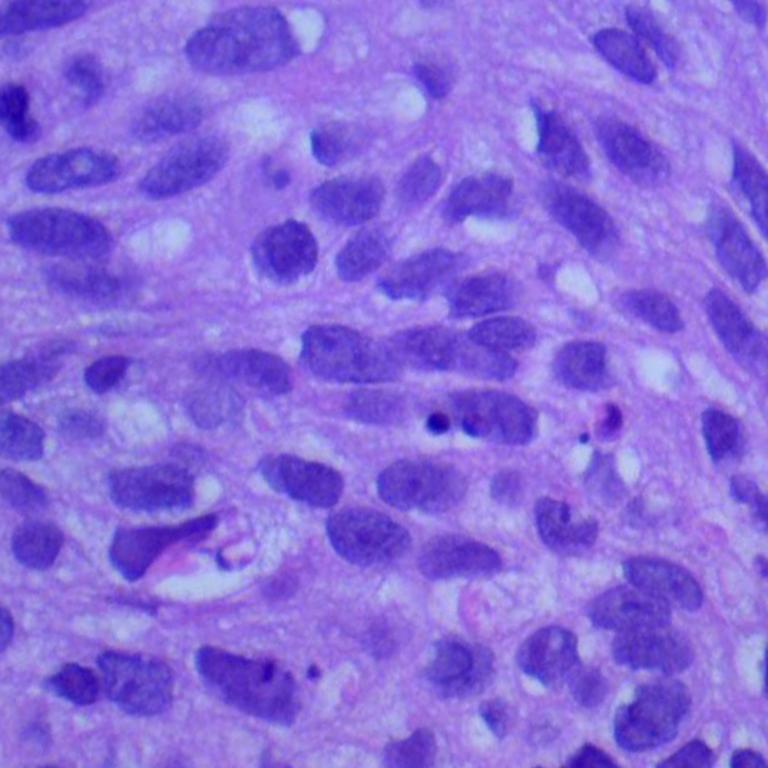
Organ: lung
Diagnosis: squamous carcinomas